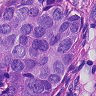
Metastatic tissue present: yes